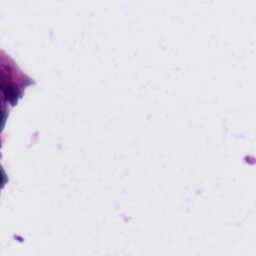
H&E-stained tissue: Tonsil